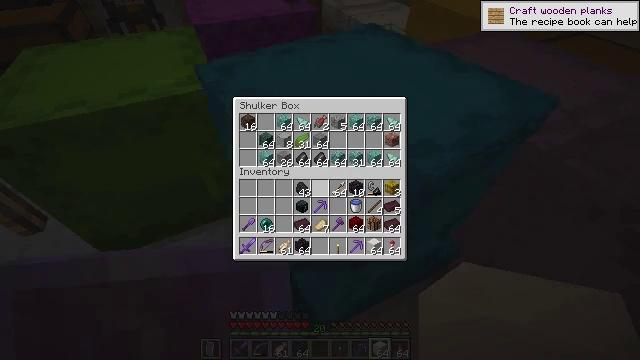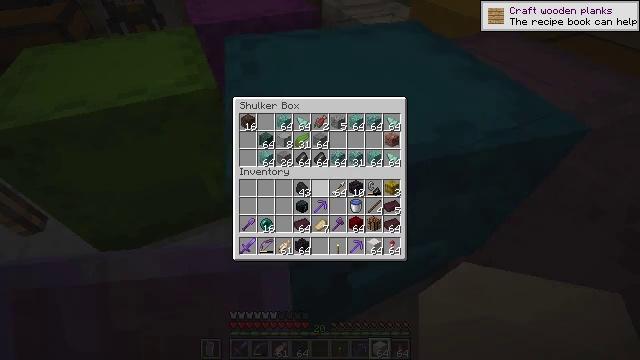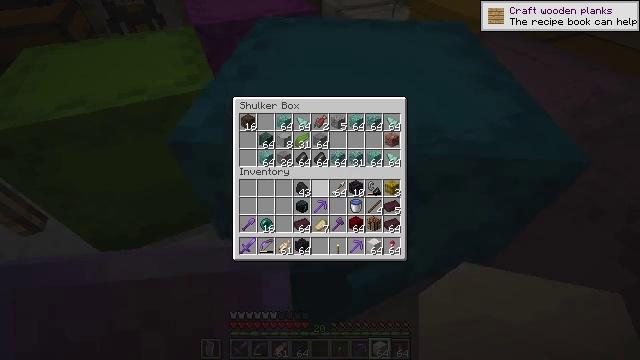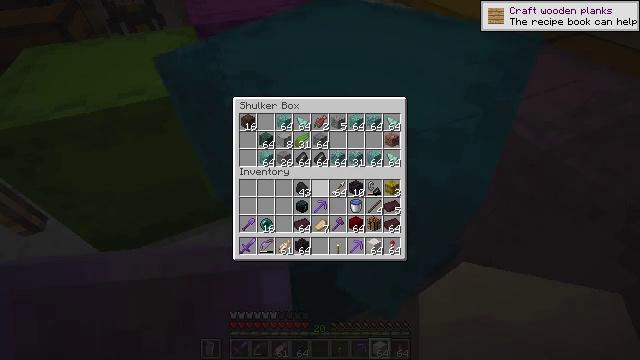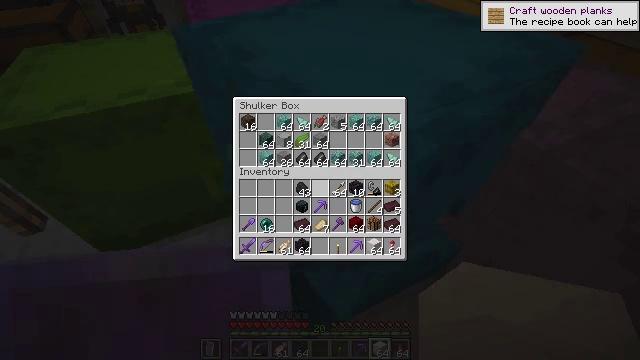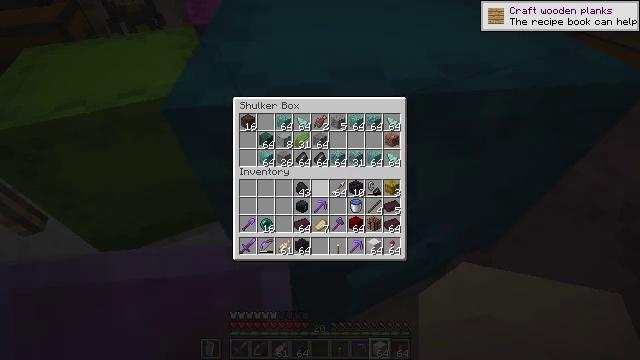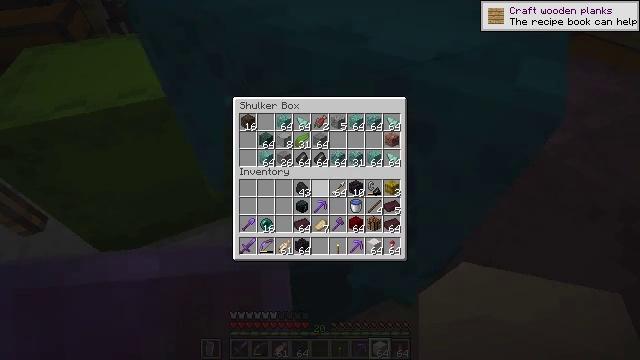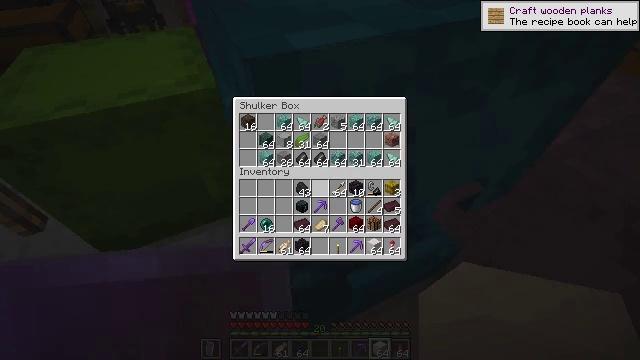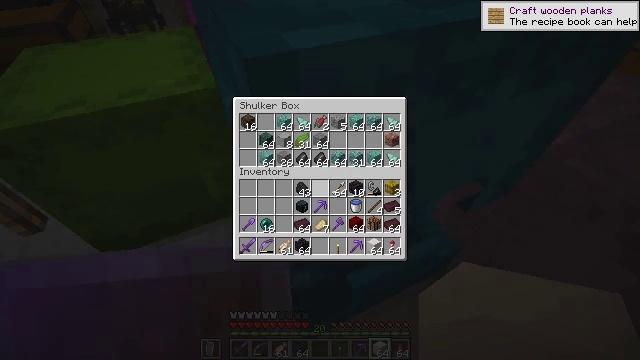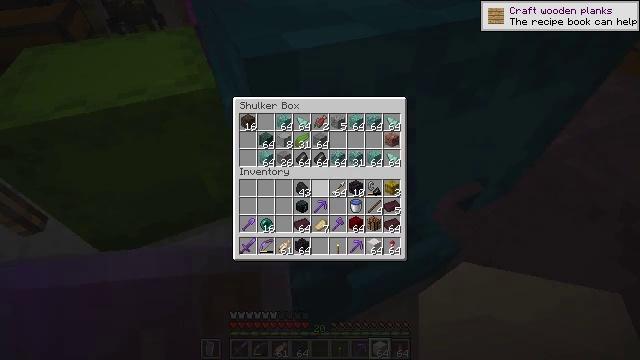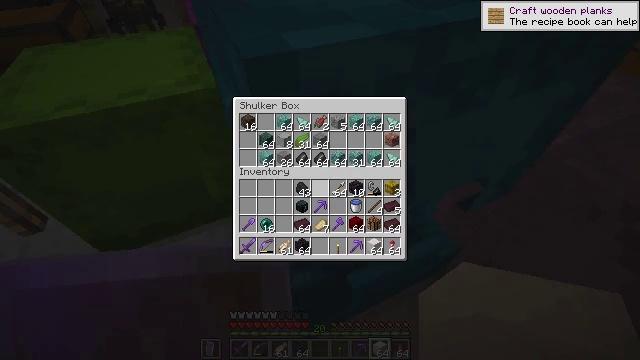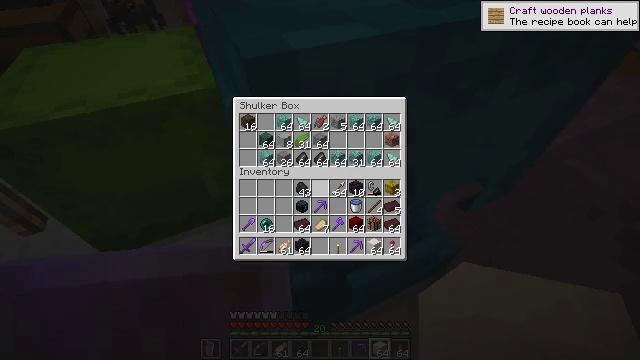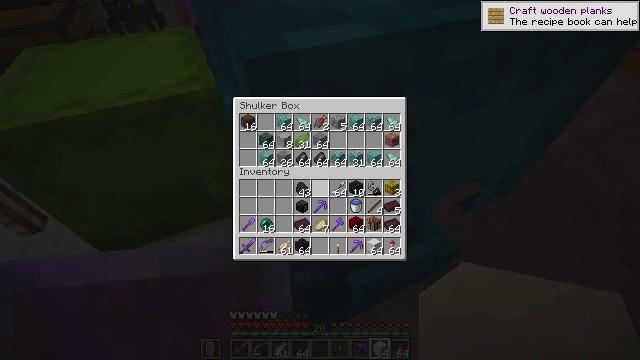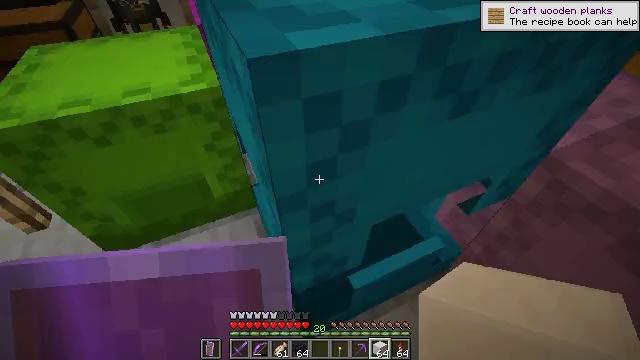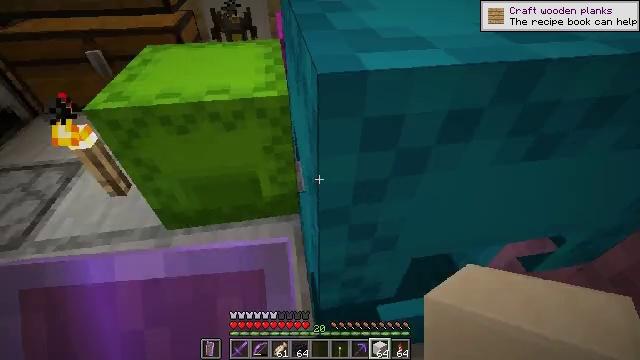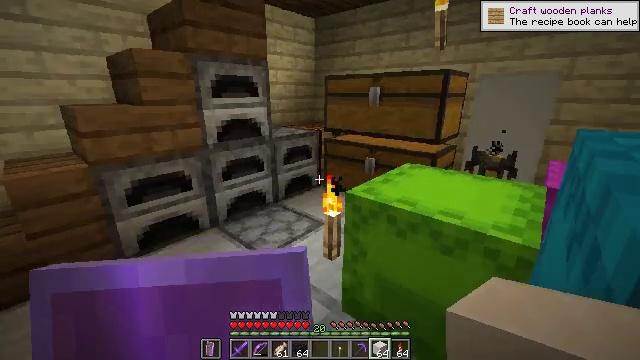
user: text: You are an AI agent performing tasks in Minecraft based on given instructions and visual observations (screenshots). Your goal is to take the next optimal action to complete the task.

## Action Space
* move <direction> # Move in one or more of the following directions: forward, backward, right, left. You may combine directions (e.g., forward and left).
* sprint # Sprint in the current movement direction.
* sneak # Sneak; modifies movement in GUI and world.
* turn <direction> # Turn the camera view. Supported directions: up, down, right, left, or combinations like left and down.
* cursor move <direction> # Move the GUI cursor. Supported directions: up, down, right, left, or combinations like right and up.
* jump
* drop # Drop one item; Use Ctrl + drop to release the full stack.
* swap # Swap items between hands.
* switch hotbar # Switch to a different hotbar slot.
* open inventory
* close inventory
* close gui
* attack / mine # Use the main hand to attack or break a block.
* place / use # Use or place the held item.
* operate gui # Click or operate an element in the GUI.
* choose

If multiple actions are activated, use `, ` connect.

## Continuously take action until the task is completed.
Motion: motion action
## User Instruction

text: Make polished blackstone in the crafting table.
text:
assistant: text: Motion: no_op
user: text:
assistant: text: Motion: no_op
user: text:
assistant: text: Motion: no_op
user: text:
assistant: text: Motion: no_op
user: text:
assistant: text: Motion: no_op
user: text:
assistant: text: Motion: no_op
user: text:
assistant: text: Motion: no_op
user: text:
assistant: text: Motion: no_op
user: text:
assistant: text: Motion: no_op
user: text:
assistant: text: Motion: no_op
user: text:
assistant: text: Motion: no_op
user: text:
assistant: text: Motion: no_op
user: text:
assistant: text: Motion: no_op
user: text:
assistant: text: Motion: turn left and up
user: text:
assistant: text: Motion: move forward, turn left and up
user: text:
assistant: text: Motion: move forward, turn left and up
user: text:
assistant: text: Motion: move forward
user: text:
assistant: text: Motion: move forward
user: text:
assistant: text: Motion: move forward, turn right and down
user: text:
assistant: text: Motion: turn right and down
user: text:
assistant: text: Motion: turn right and down
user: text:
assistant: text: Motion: turn right and down
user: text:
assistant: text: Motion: turn right and down
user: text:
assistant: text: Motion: turn right and down
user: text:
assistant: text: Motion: no_op
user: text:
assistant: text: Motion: use / place
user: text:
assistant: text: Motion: use / place
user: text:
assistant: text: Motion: use / place
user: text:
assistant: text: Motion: use / place
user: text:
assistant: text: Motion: no_op